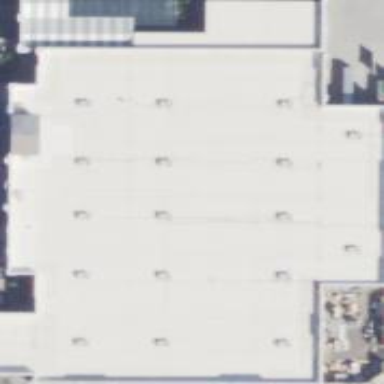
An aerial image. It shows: Retail building.